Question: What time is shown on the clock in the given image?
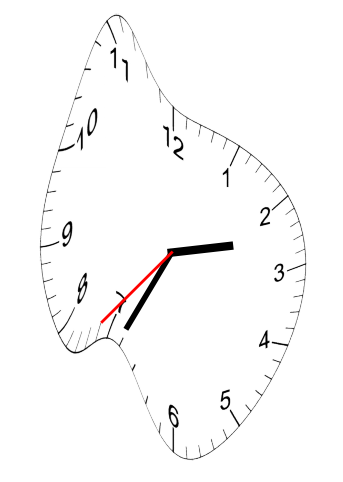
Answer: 02:34:37